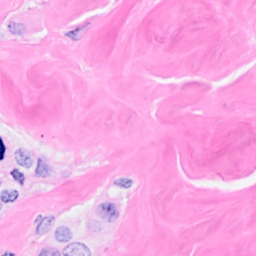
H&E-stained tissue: Breast